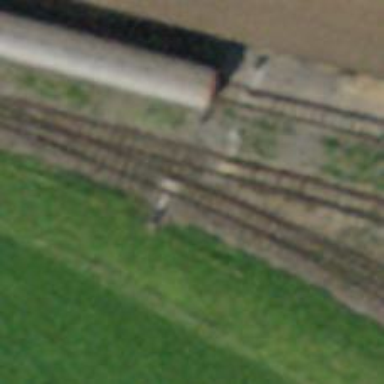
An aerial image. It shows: Narrow-gauge railway with one track passing through yard.